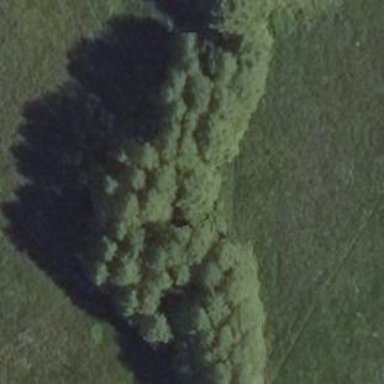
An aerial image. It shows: Patch of scrub vegetation.